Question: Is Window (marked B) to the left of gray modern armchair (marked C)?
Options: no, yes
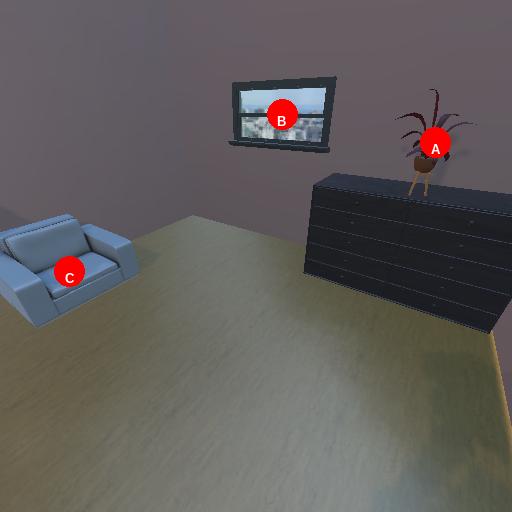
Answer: no